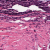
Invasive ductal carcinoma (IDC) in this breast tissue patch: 0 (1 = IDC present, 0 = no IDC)